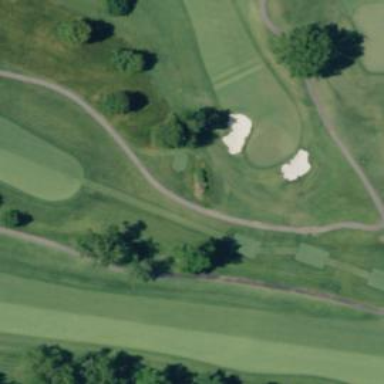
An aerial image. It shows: Golf cartpath that is also road path.